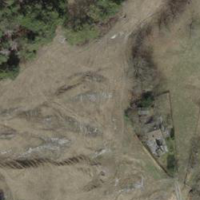
EUNIS habitat code: 23
Species observed at this site:
Draba verna